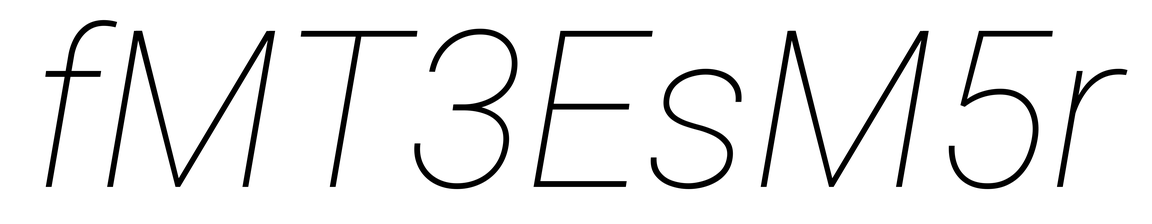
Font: Roboto-Italic_Thin_Italic